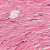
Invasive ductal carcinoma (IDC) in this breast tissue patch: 1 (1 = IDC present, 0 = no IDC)